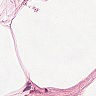
Metastatic tissue present: no